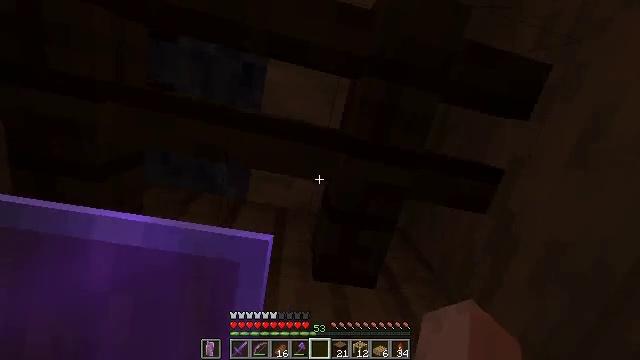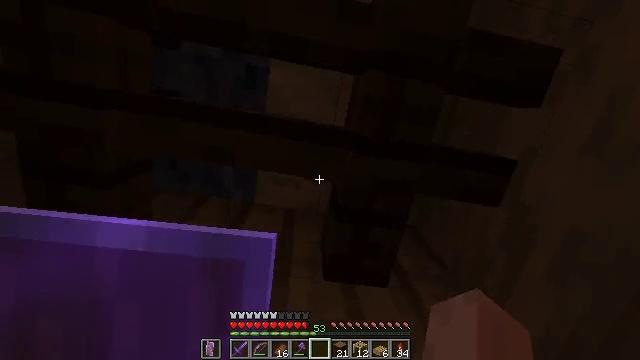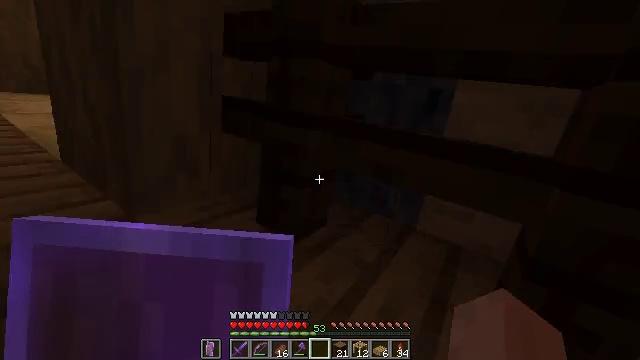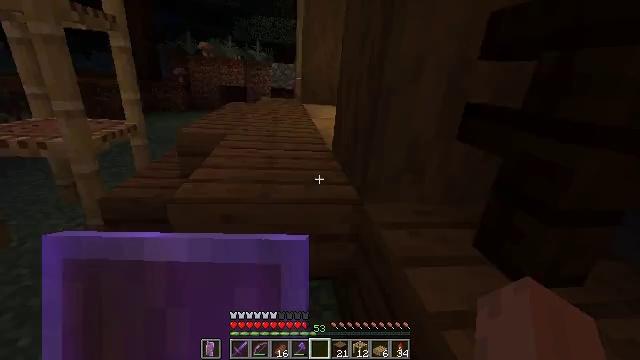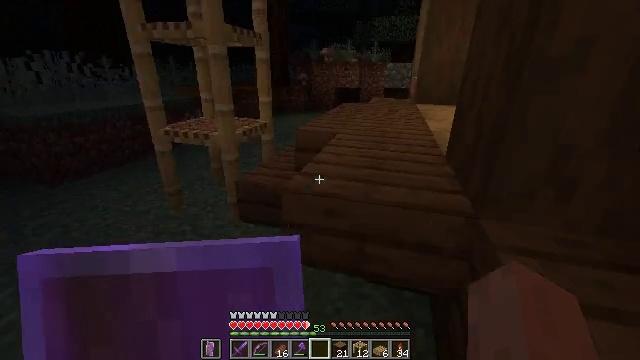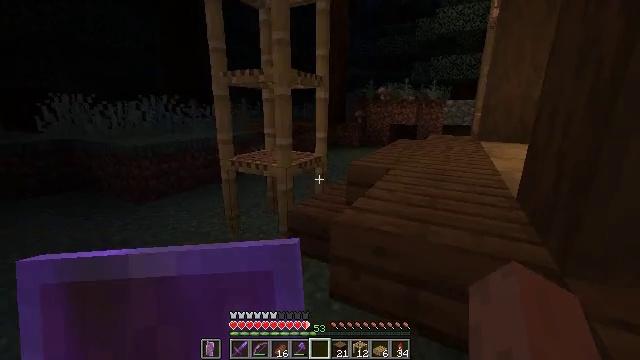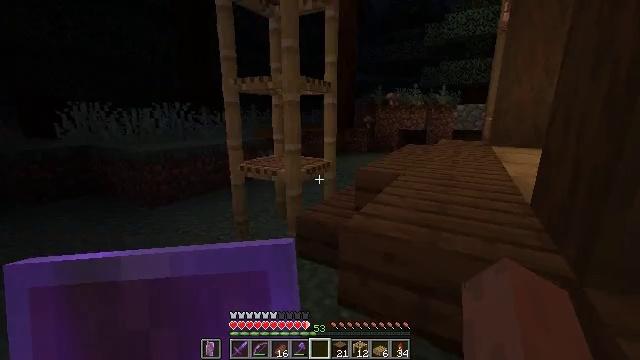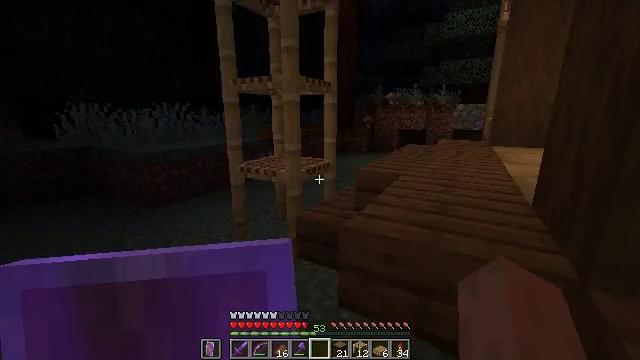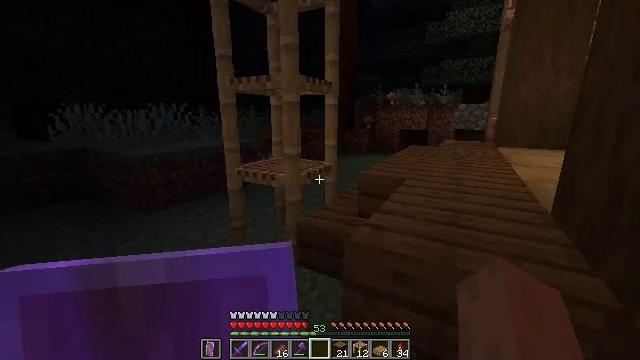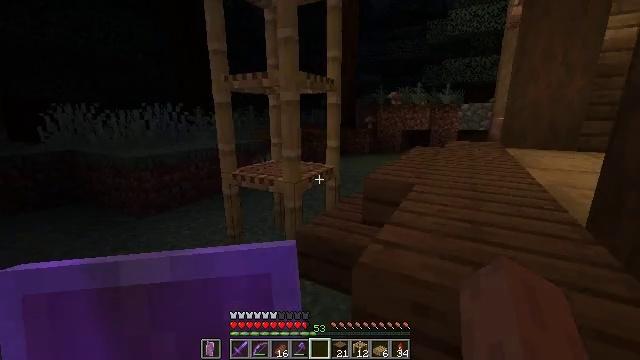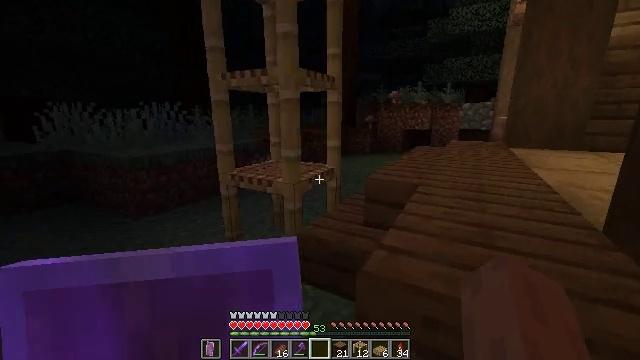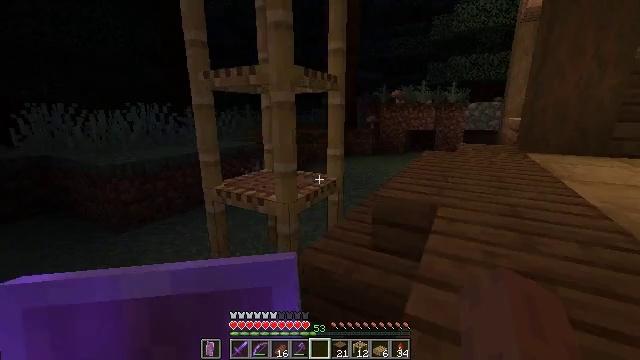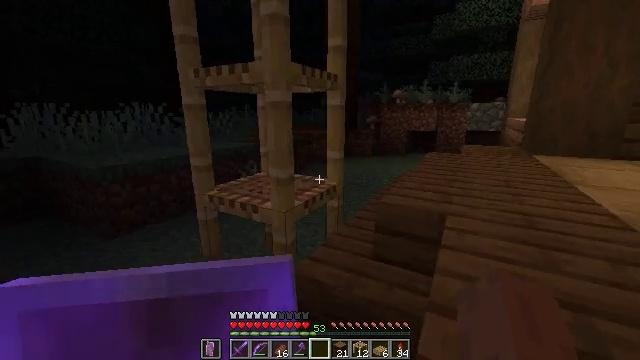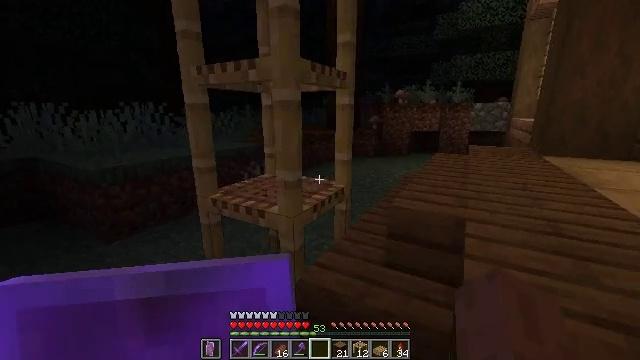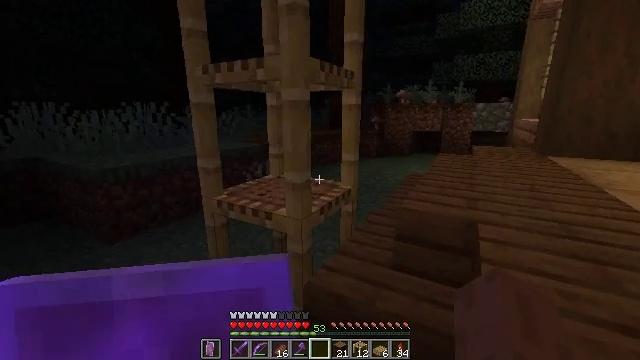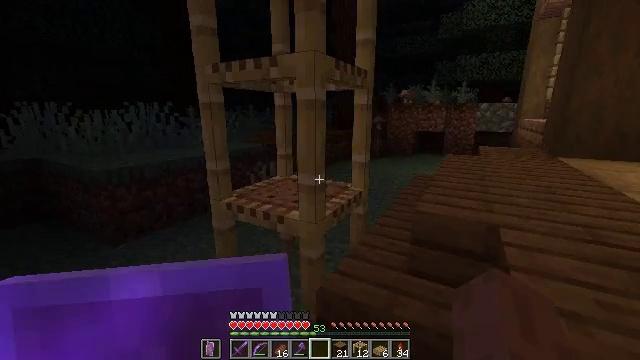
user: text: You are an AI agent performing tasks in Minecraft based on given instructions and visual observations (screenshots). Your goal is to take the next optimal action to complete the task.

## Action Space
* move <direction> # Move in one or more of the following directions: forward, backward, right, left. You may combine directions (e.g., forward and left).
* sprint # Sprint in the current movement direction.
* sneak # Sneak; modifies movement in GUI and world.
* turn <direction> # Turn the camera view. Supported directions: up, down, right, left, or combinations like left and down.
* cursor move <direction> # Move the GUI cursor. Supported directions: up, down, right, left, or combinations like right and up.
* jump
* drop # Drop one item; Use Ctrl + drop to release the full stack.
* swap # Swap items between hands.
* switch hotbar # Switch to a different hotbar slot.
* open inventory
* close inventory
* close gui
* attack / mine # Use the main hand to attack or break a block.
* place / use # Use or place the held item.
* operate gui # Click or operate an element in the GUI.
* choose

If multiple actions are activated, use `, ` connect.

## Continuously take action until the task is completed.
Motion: motion action
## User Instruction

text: Break the white bed to relocate it.
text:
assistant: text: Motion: turn left
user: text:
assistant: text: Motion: turn left and down
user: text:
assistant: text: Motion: turn left and down
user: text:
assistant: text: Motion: turn left and down
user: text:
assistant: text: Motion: turn left and up
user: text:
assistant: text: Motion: turn left and up
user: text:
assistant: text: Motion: move forward
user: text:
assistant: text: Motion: move forward
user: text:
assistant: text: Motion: move forward
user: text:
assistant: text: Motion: move forward
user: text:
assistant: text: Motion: move forward
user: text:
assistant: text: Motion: move forward
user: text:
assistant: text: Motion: move forward
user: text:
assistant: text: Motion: move forward
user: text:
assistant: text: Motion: move forward
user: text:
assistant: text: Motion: move forward
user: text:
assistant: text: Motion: move forward, turn right
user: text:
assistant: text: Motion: move forward, turn right and down
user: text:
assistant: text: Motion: move forward, turn right
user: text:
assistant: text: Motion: move forward, turn right and down
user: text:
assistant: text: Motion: move forward, turn right
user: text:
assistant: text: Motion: move forward, turn right
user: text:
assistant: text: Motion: move forward
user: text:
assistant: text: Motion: move forward, turn right, jump
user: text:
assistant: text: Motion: move forward, turn right, jump
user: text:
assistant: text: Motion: move forward, turn right, jump
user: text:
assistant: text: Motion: move forward, turn right
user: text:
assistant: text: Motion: move forward
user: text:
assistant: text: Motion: move forward, turn right
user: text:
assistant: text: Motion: move forward, sprint, turn right and up